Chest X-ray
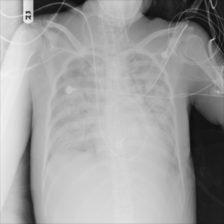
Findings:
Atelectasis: negative
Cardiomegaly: negative
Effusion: negative
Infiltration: positive
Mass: negative
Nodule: negative
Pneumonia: negative
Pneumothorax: negative
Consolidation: negative
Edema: negative
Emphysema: negative
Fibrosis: negative
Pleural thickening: negative
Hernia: negative